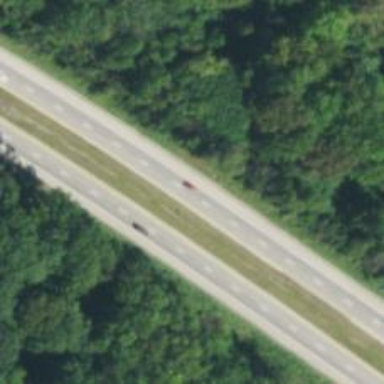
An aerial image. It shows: Asphalt motorway.